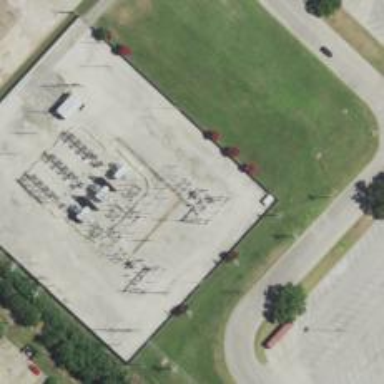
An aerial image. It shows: Switch used for power control.